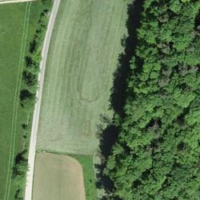
EUNIS habitat code: 25
Species observed at this site:
Prunus mahaleb